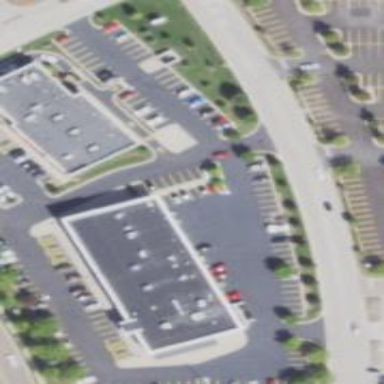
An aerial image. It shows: Retail building.